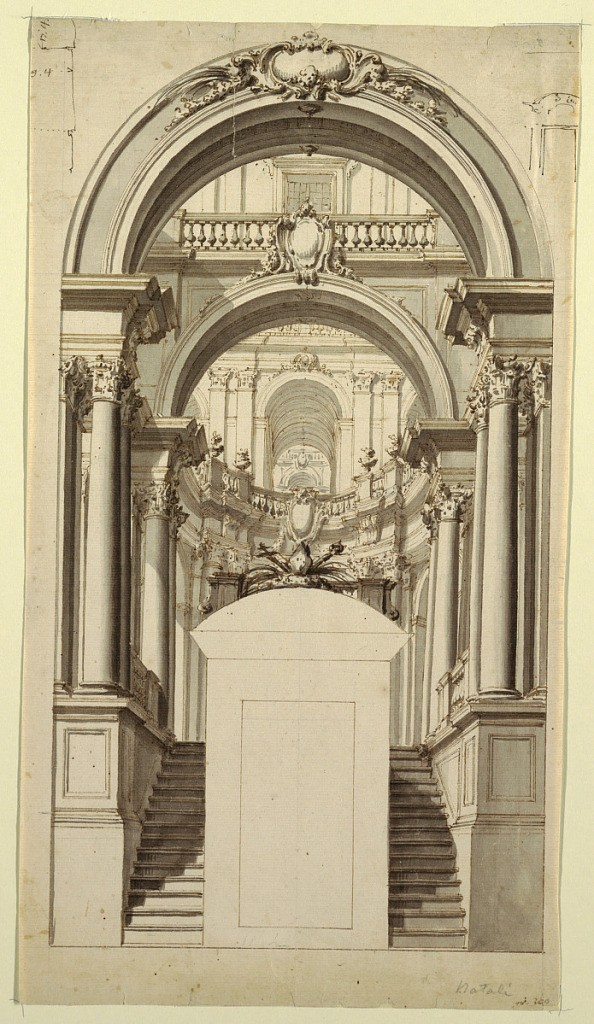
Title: Staircase to Arcade in Bishop’s Palace
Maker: Giovanni Battista Natali III, Italian, 1698 - 1765
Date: ca. 1750
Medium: Pen and brown ink, gray wash on laid paper
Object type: Drawing
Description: Vertical rectangle showing a door which is left empty, and an architectural aetting with stairs leading to a circular hall. On top of door is emblem showing mitre, hook and cross.